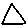
Label: triangle